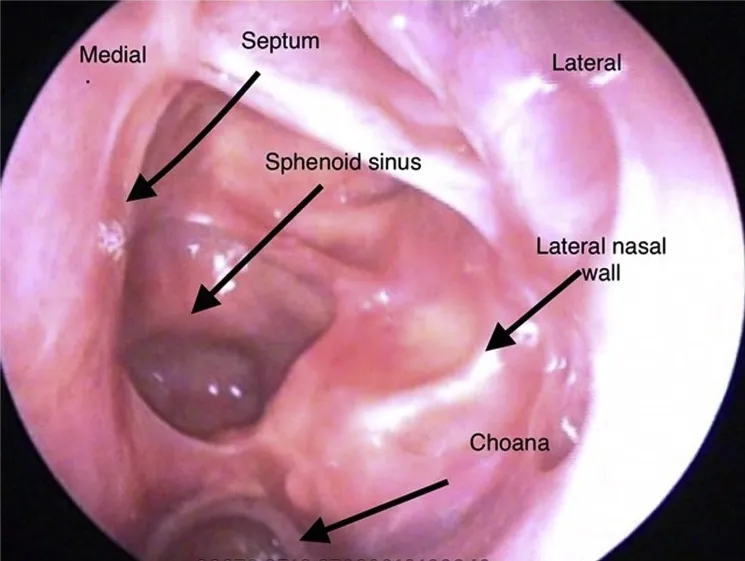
Endoscopic image after one year (revision surgery) showing well healed mucosa in nasal cavity at posterior part of septum, floor of sphenoid sinus, and adjacent lateral nasal wall.
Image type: endoscopy (other_endoscopy)